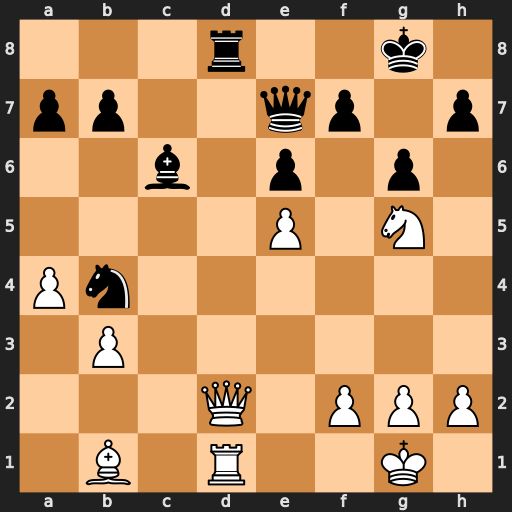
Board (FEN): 3r2k1/pp2qp1p/2b1p1p1/4P1N1/Pn6/1P6/3Q1PPP/1B1R2K1
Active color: w
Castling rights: -
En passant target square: -
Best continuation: Qxd8+ Qxd8 Rxd8+